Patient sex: F
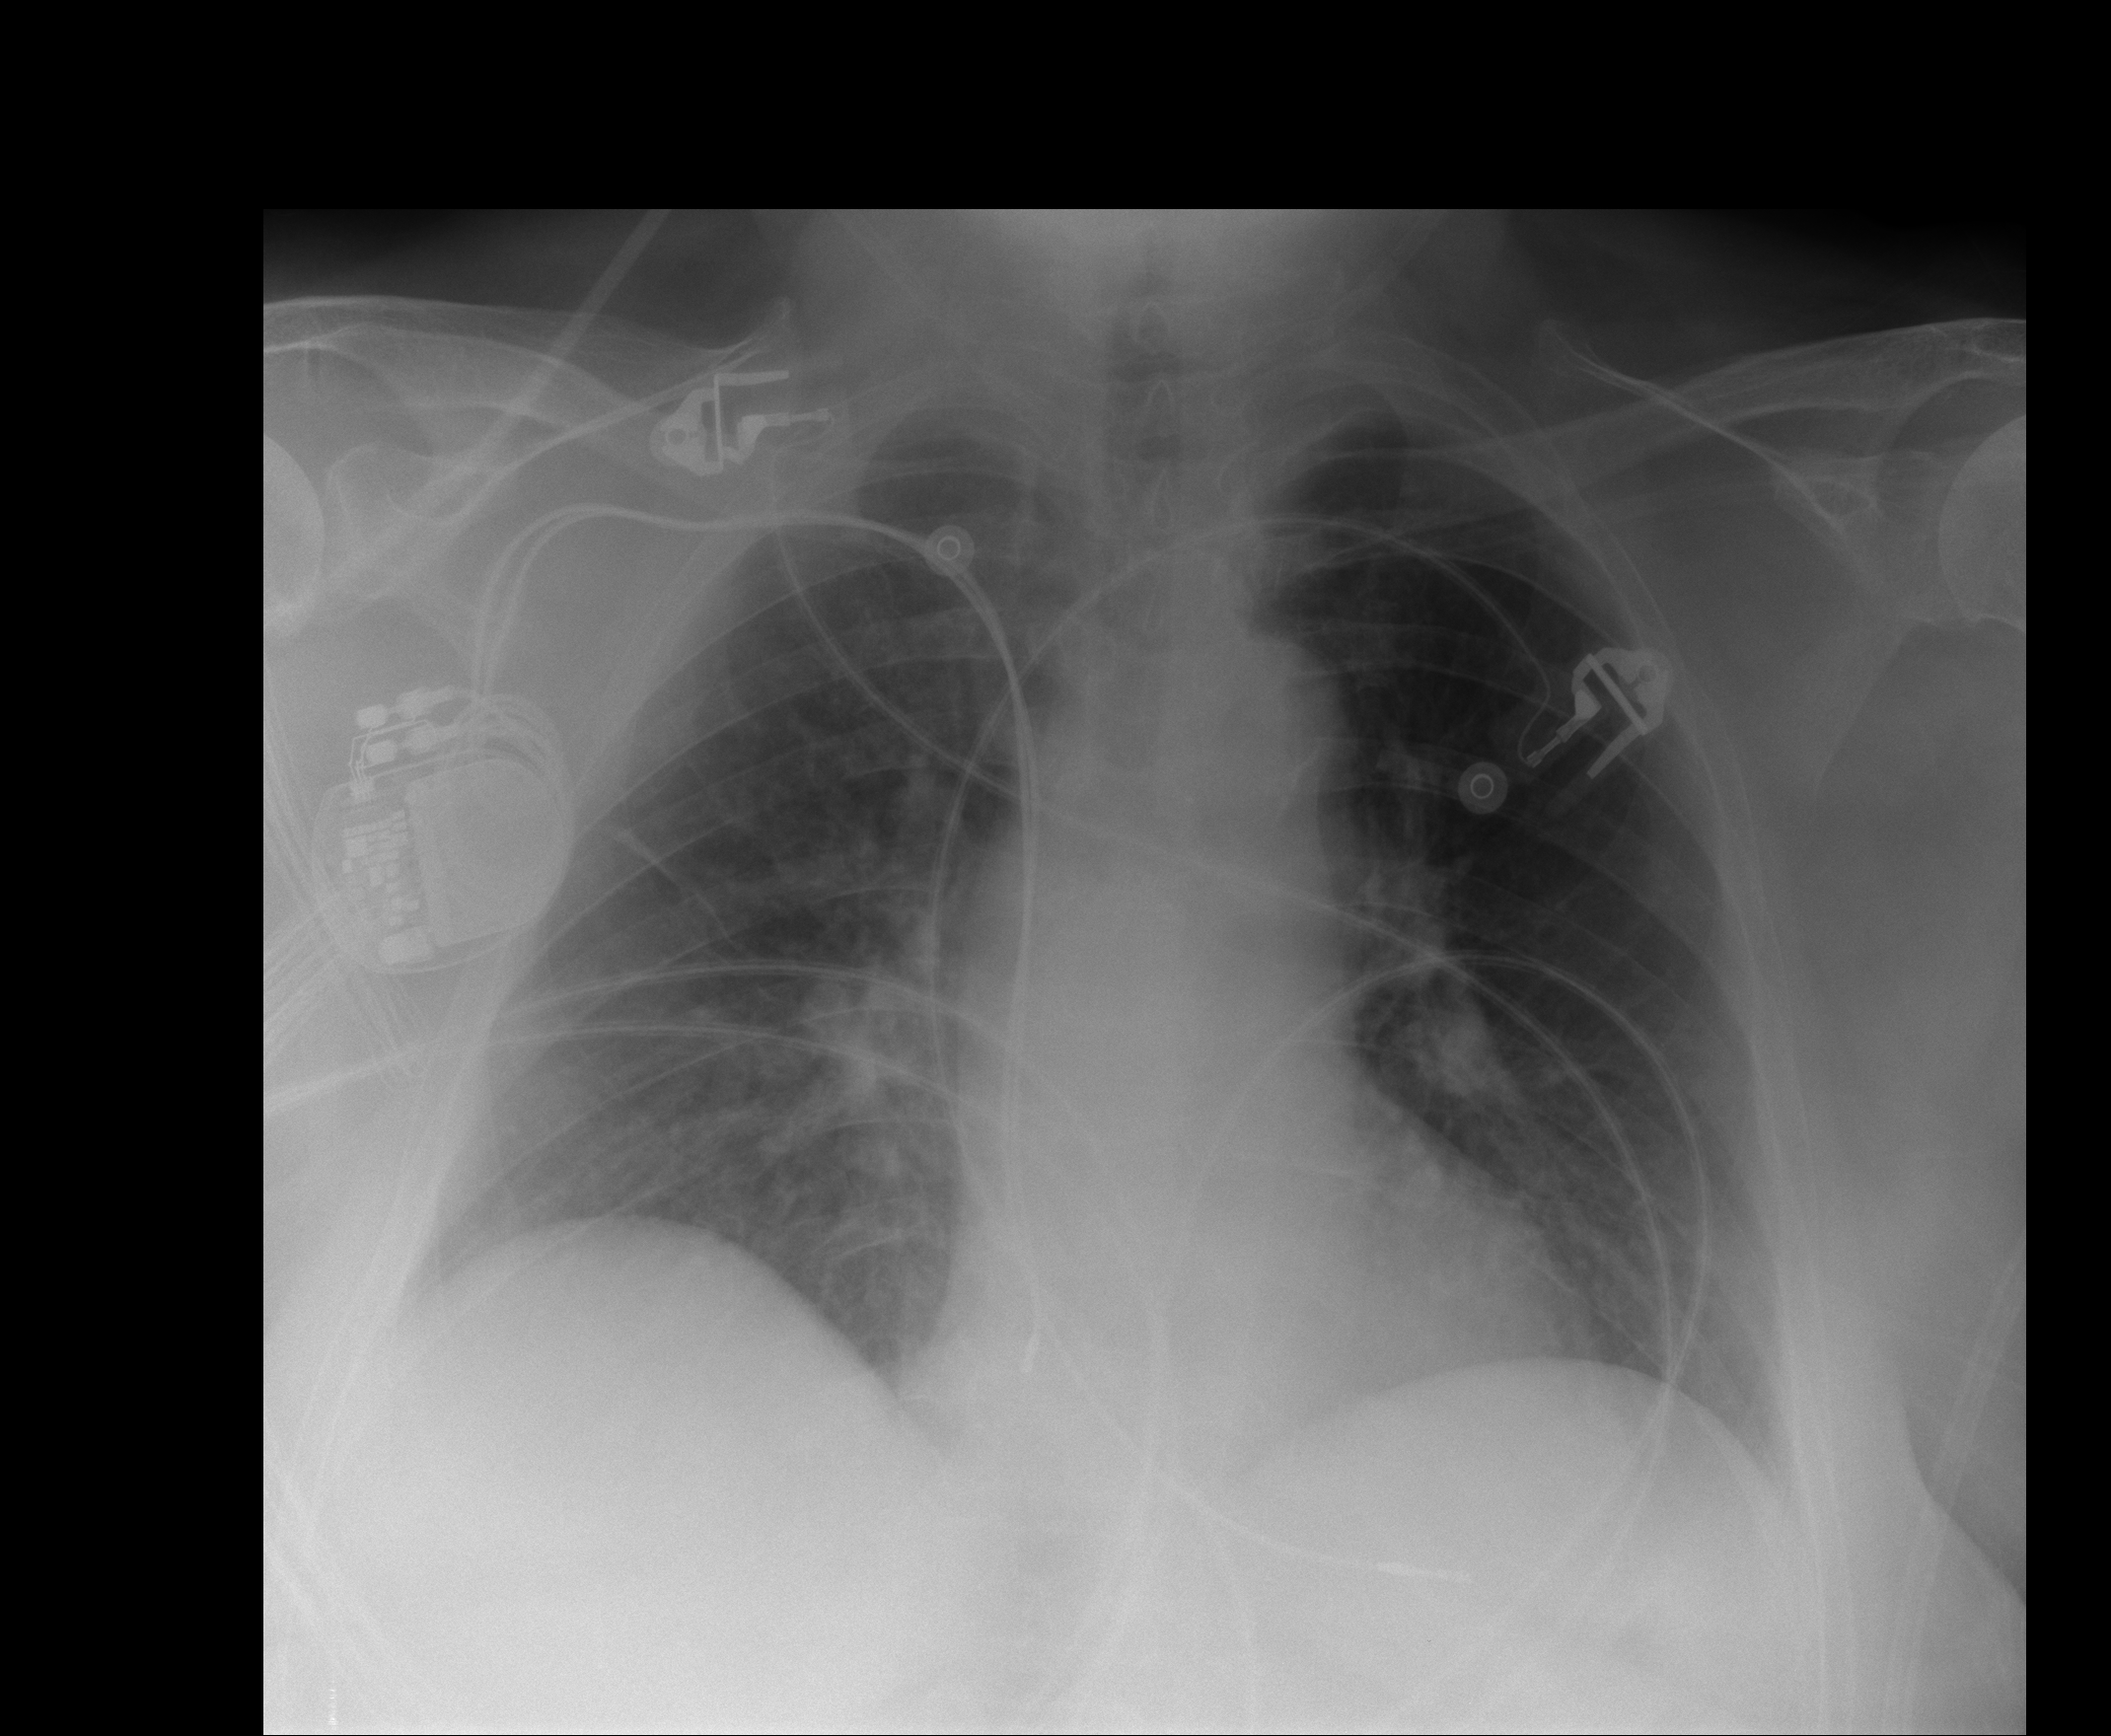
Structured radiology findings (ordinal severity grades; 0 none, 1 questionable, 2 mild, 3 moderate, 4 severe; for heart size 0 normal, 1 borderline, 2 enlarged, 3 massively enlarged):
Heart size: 0
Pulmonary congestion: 0
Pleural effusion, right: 1
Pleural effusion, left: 0
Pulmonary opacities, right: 0
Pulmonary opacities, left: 0
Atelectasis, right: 0
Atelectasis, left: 0